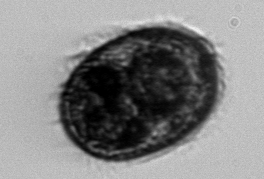
Label: Pleuronema